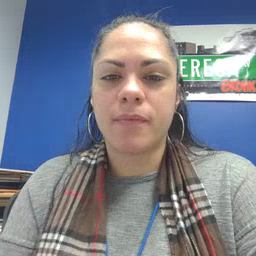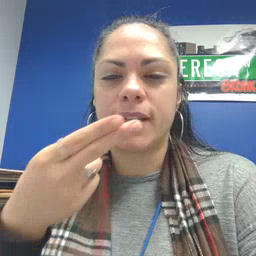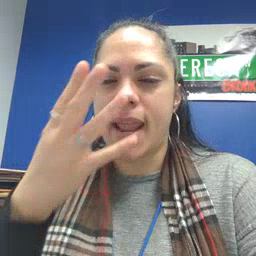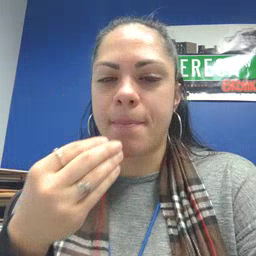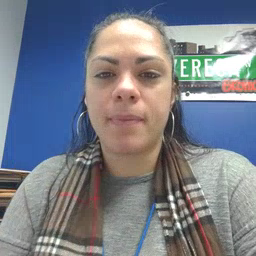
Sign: nap